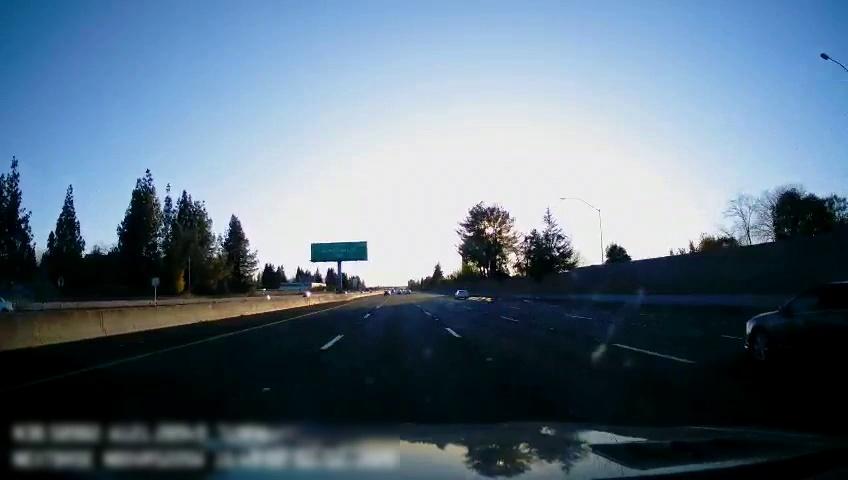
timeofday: Day
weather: Sunny
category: Drivable Space
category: Vehicles | Car
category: Vehicles | Car
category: Vehicles | Car
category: Lanes | Alternate Lane
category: Lanes | Alternate Lane
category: Lanes | Current Lane
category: Lanes | Current Lane
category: Lanes | Alternate Lane
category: Traffic | Signs